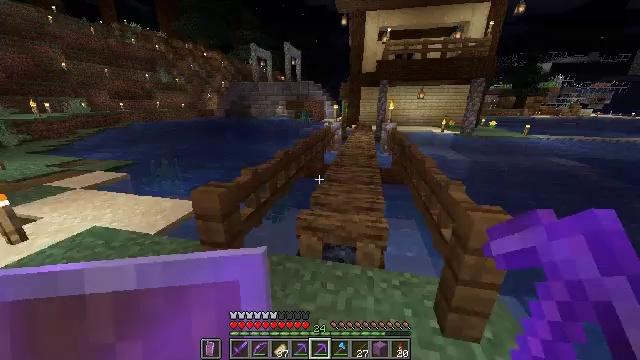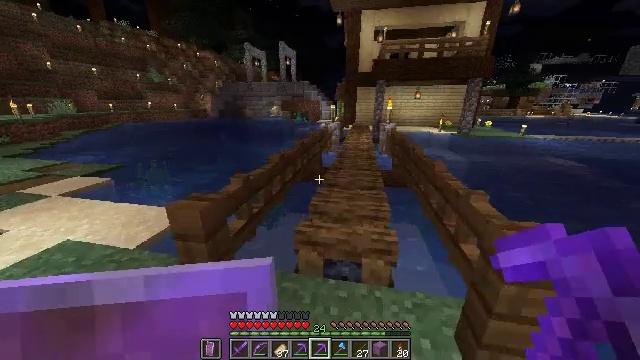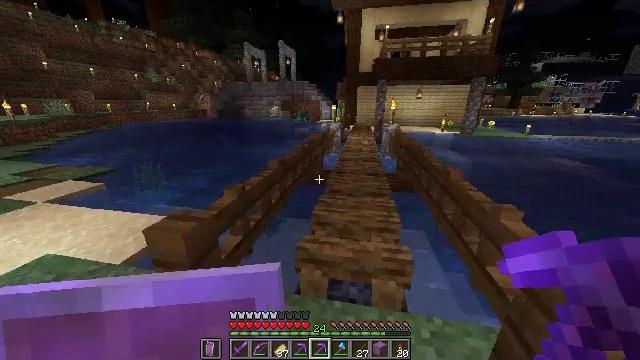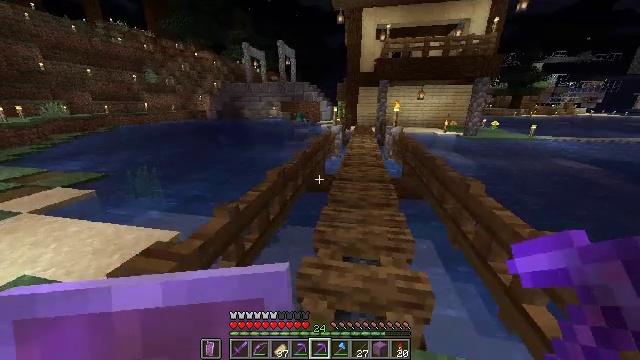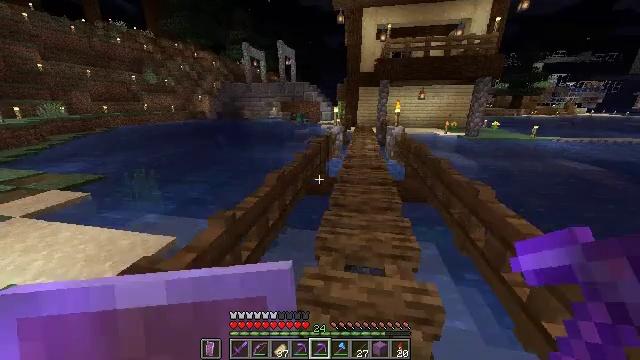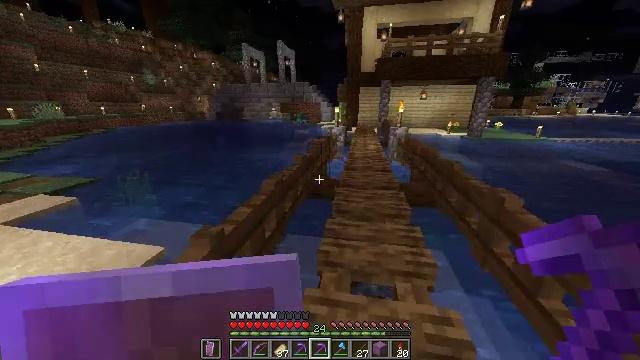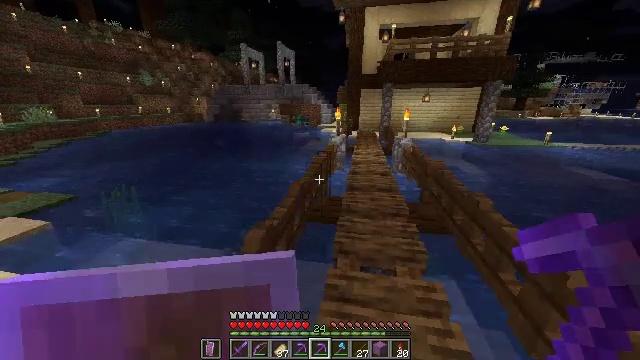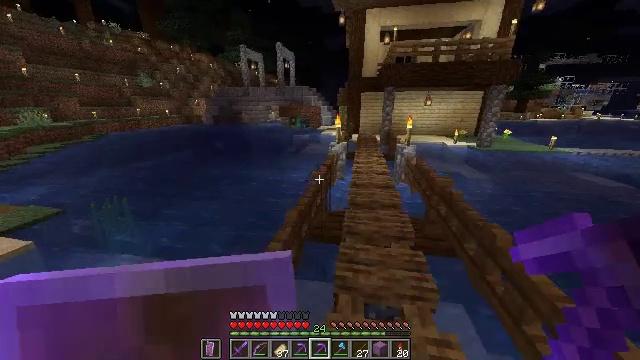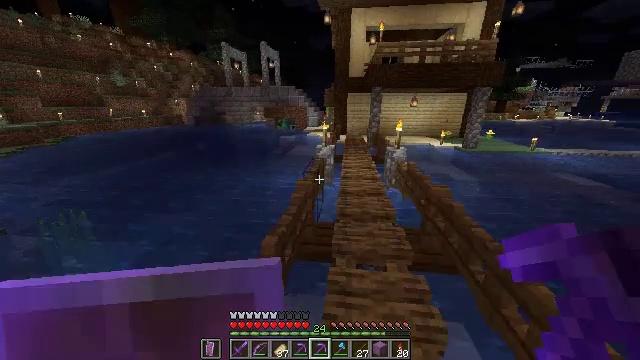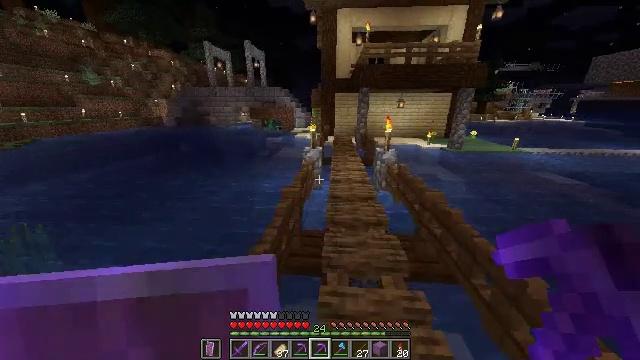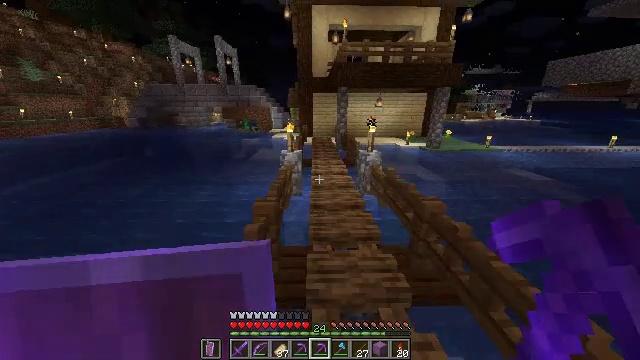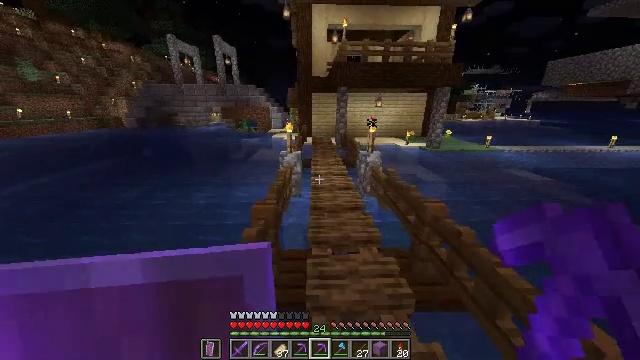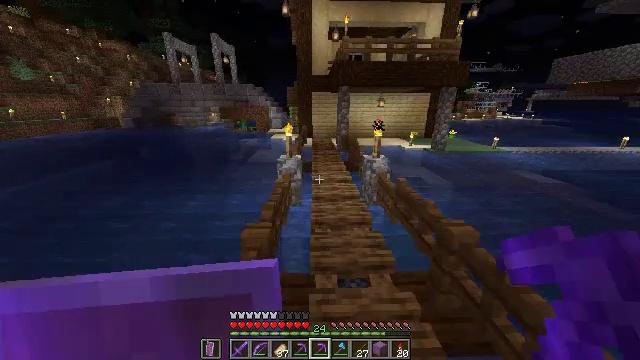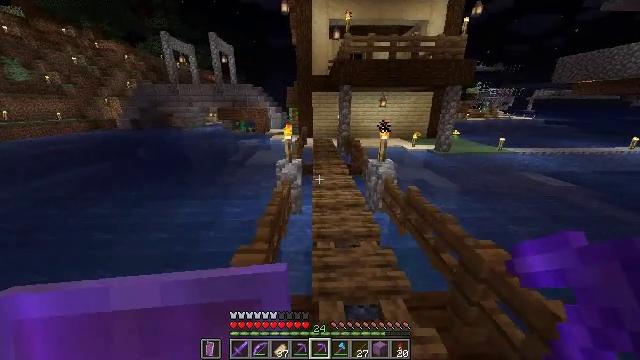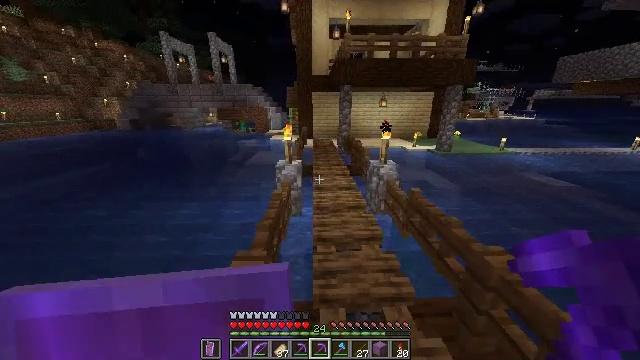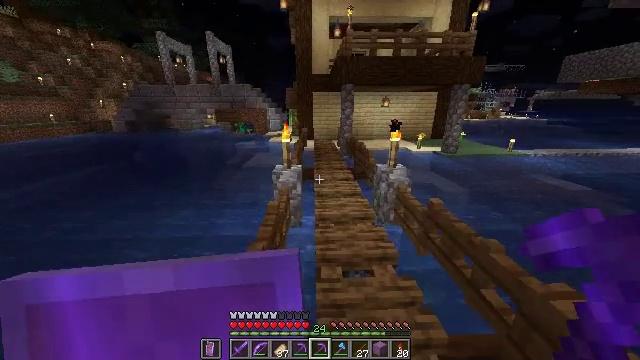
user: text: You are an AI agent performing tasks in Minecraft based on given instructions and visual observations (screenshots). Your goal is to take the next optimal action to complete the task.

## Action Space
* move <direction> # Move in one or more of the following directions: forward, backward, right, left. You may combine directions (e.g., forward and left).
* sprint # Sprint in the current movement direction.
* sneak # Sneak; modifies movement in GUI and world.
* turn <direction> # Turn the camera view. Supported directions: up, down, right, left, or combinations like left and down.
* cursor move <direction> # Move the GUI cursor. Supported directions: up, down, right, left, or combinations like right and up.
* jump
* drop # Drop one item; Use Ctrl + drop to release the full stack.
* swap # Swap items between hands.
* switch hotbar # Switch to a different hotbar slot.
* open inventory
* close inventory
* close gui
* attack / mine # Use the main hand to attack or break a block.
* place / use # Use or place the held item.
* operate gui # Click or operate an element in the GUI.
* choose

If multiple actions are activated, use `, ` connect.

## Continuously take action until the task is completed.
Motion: motion action
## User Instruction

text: Make magenta dye with the crafting menu.
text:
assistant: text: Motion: move forward, sprint, turn right
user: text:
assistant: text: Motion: move forward, sprint
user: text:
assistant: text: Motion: move forward, sprint
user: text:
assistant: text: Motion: move forward, sprint
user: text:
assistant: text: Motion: move forward, sprint
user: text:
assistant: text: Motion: move forward, sprint, jump
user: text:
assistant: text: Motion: move forward, sprint, jump
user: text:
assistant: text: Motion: move forward, sprint, turn right, jump
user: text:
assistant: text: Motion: move forward, sprint, turn right, jump
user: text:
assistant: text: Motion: move forward, sprint, turn right
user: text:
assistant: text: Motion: move forward, sprint
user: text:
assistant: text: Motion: move forward, sprint
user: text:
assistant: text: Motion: move forward, sprint
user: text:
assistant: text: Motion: move forward, sprint
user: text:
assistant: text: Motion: move forward, sprint
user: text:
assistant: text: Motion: move forward, sprint
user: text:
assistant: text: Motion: move forward, sprint
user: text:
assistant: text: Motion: move forward, sprint
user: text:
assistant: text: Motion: move forward, sprint
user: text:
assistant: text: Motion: move forward, sprint
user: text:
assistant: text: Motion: move forward, sprint
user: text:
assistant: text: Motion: move forward, sprint, turn left
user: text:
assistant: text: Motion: move forward, sprint
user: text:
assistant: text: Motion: move forward, sprint
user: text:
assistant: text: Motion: move forward, sprint
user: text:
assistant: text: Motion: move forward, sprint
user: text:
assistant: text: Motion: move forward, sprint, jump
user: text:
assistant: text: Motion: move forward, sprint, jump
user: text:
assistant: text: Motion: move forward, sprint, jump
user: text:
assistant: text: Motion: move forward, sprint, jump